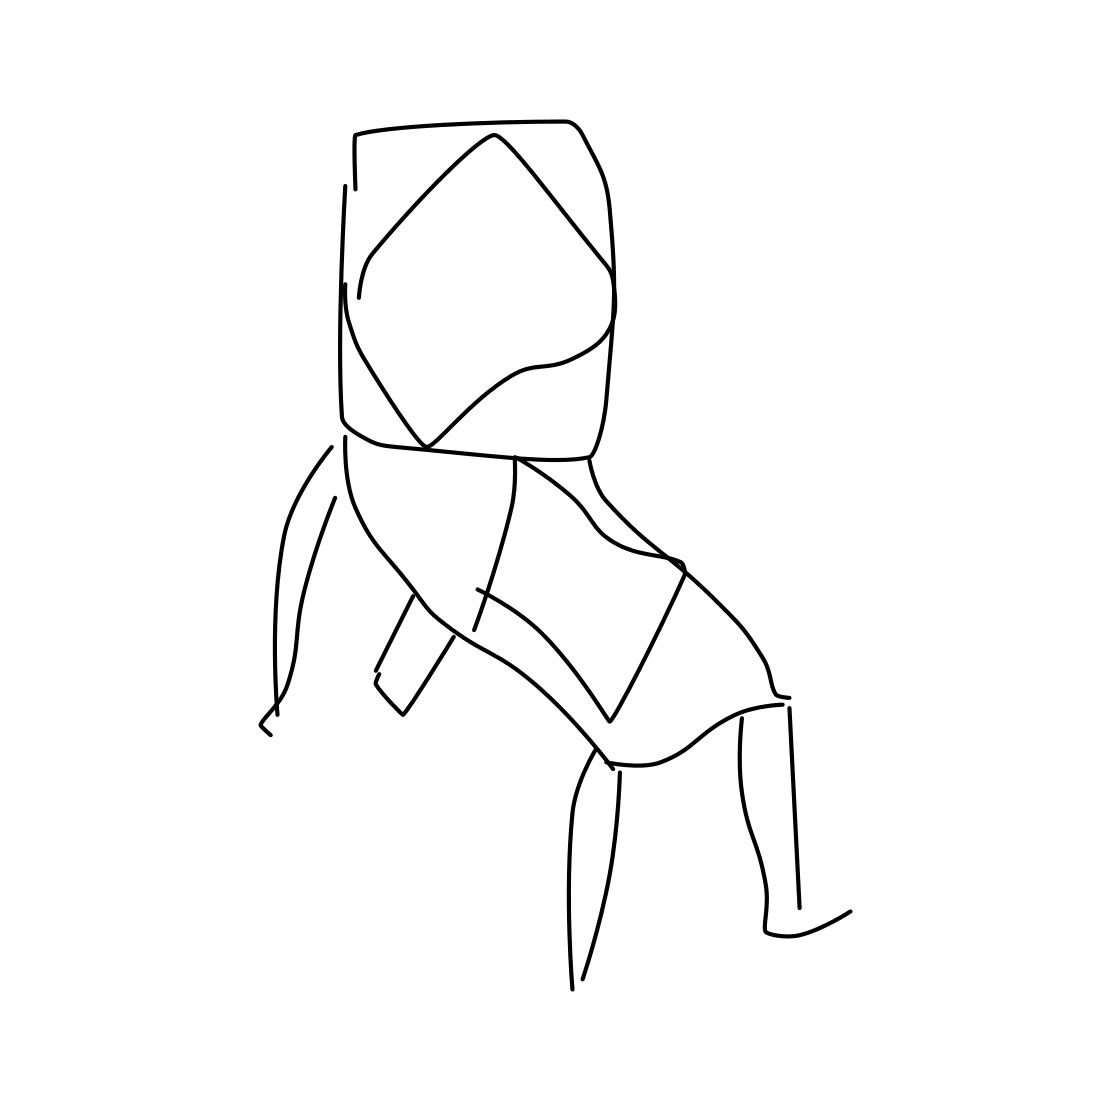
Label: chair